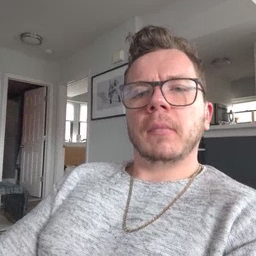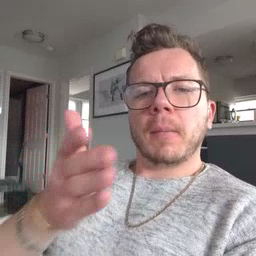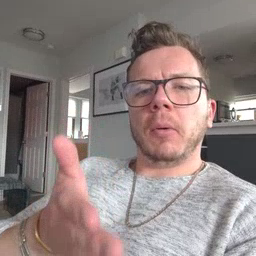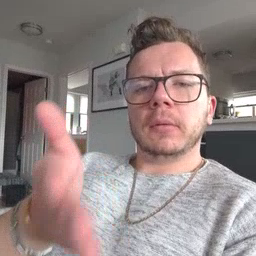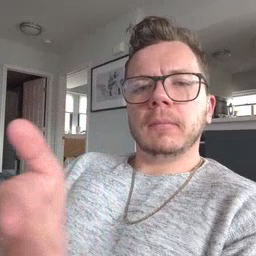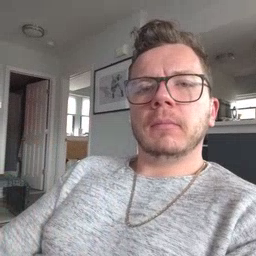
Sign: boat